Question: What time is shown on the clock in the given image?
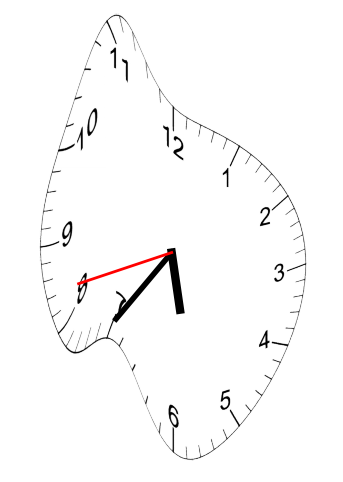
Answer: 05:35:42